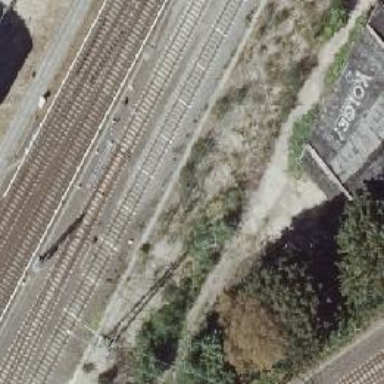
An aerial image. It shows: Railway track with contact lines for electrification.